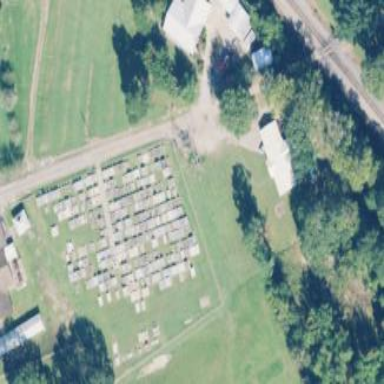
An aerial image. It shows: Graveyard.